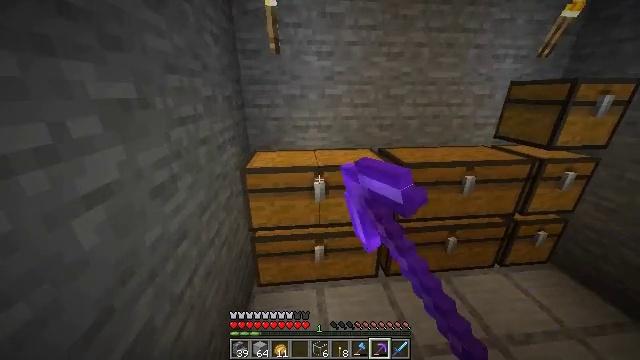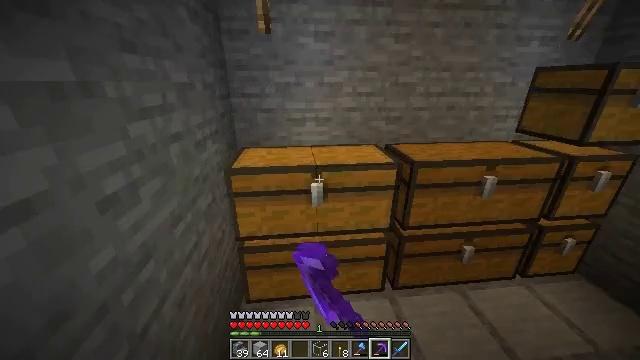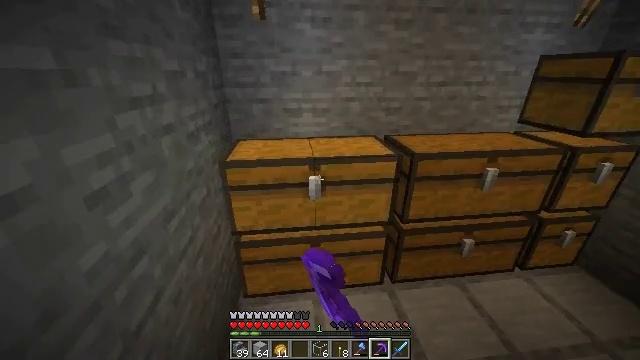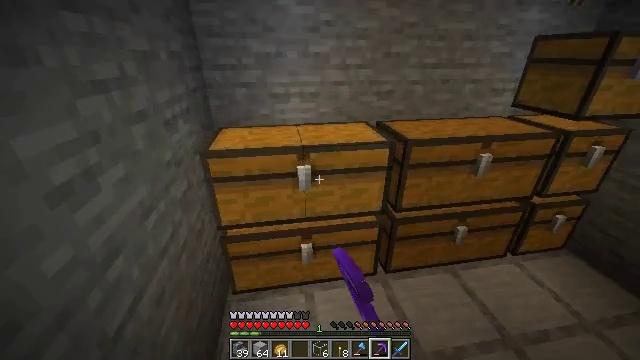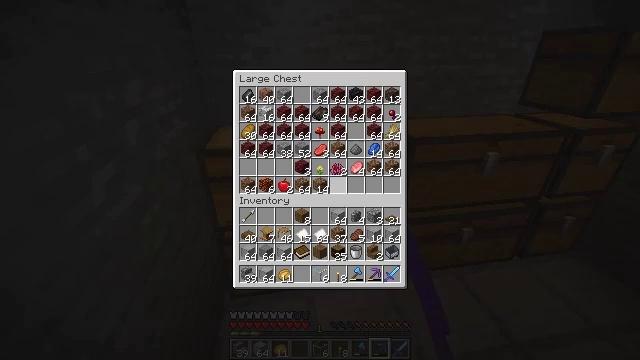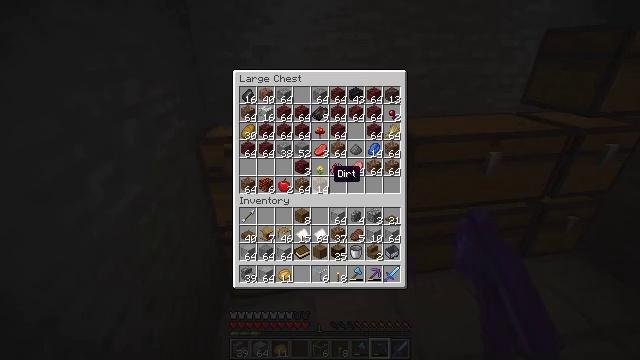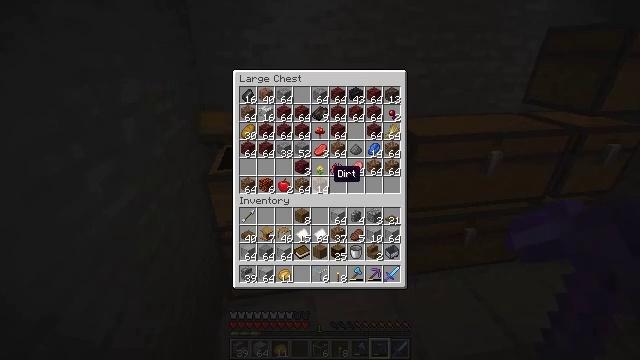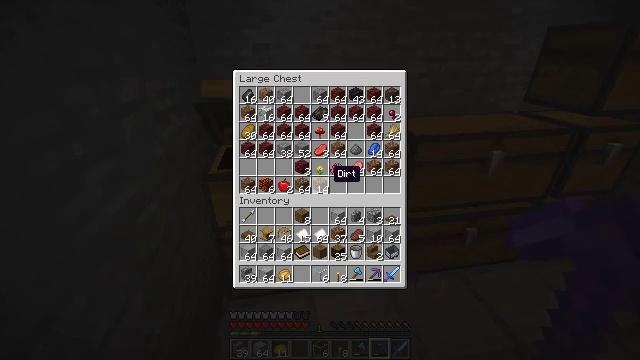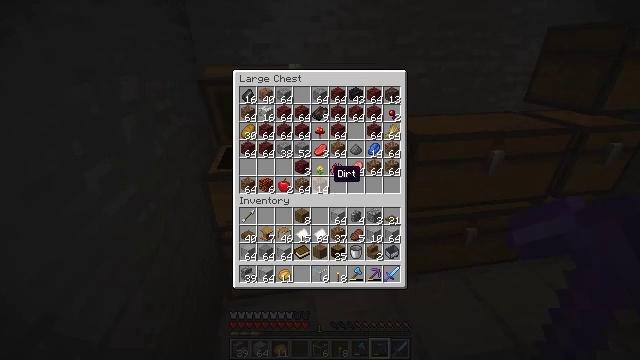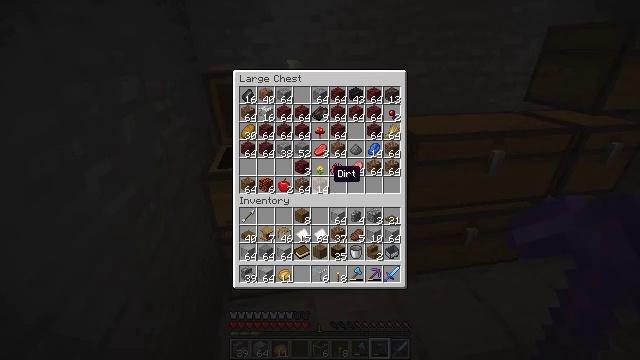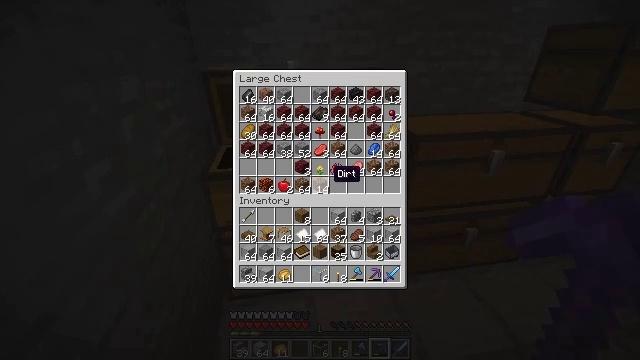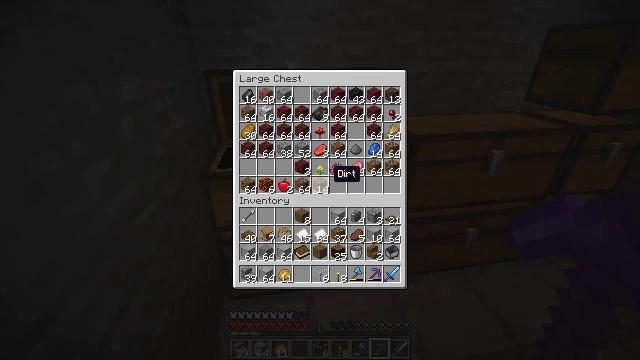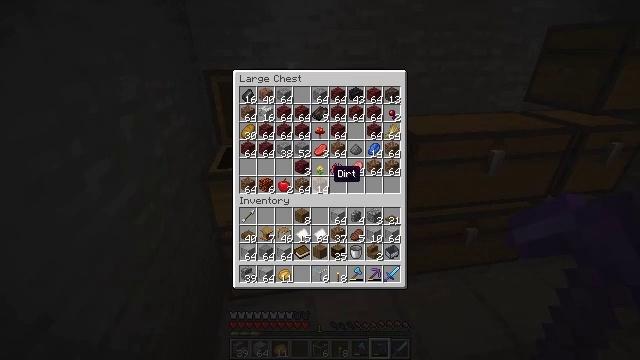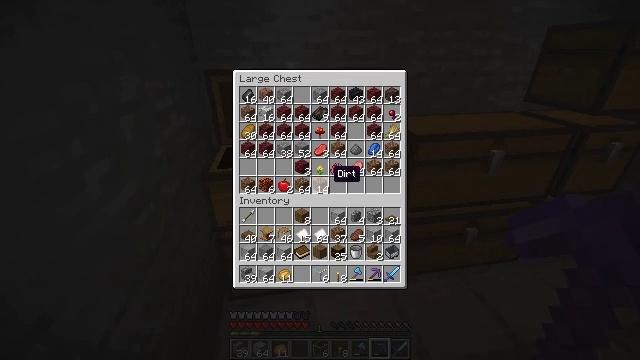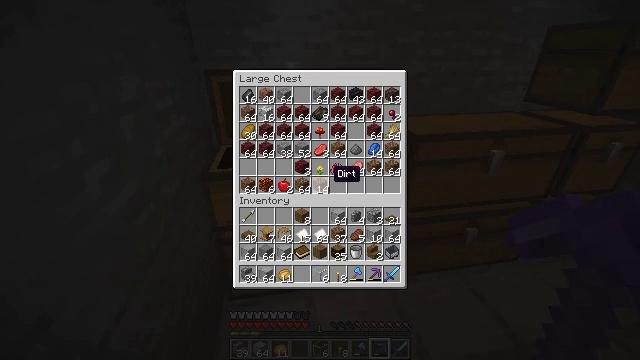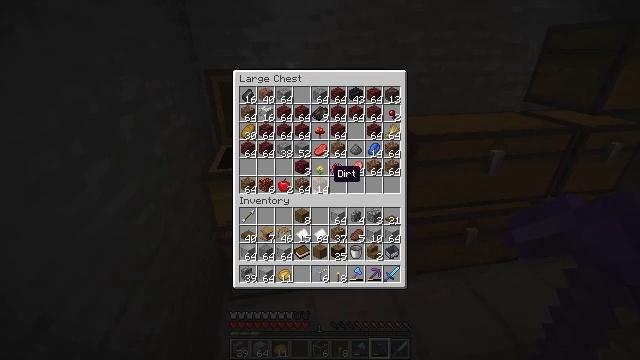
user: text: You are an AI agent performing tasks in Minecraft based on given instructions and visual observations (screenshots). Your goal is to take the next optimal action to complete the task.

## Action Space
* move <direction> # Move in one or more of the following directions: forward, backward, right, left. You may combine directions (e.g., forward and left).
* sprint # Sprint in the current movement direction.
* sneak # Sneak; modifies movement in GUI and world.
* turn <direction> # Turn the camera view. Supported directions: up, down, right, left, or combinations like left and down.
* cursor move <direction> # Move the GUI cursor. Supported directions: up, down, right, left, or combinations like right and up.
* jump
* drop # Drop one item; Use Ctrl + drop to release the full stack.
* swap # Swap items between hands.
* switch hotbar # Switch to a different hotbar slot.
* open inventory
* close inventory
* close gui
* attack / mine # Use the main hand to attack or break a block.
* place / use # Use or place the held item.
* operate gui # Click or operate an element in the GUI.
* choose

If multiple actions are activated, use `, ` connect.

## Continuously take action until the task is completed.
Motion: motion action
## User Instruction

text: drop netherite pickaxe
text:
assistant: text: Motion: no_op
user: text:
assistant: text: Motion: turn down
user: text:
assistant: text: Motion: turn right and down
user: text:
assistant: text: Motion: turn right and down
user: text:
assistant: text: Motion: turn left and up
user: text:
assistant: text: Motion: no_op
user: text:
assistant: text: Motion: no_op
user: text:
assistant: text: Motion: no_op
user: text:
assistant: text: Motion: no_op
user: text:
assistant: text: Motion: no_op
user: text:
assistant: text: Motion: no_op
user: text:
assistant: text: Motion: no_op
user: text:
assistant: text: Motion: no_op
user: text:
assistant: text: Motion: no_op
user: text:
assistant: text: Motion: no_op
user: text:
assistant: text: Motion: no_op
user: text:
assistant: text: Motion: no_op
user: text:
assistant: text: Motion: no_op
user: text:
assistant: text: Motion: turn right
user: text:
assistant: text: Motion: turn right
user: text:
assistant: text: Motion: turn right and up
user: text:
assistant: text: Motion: turn right and up
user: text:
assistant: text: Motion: turn up
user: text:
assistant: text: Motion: no_op
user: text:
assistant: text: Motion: sneak
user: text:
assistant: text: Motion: sneak
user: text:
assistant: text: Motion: sneak
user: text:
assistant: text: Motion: sneak
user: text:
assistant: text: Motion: sneak
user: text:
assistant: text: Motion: sneak